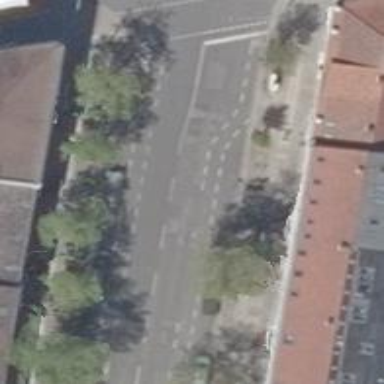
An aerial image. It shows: Residential road with asphalt surface. There is separate sidewalk and cycle lane on both sides. The parking lane on the left is parallel oriented.